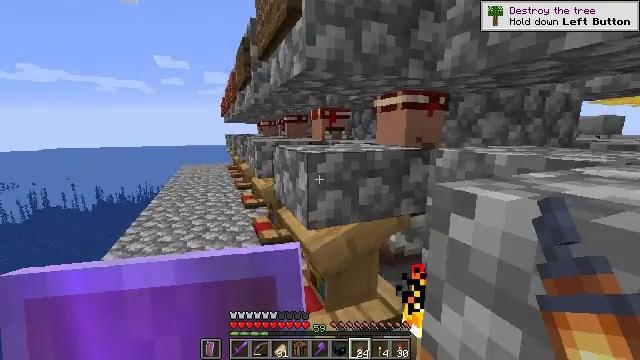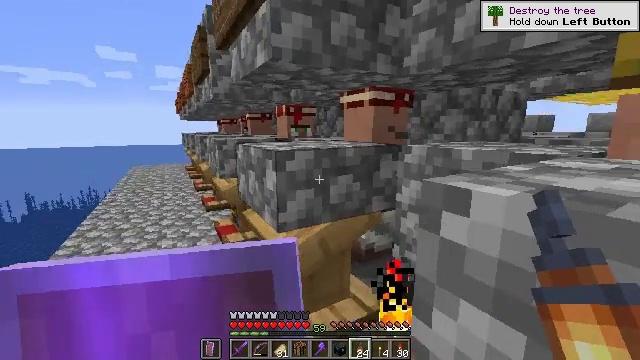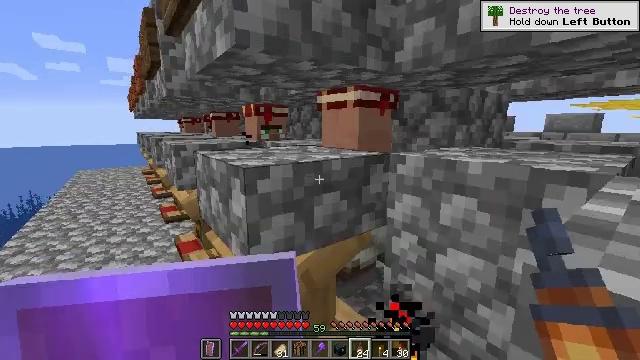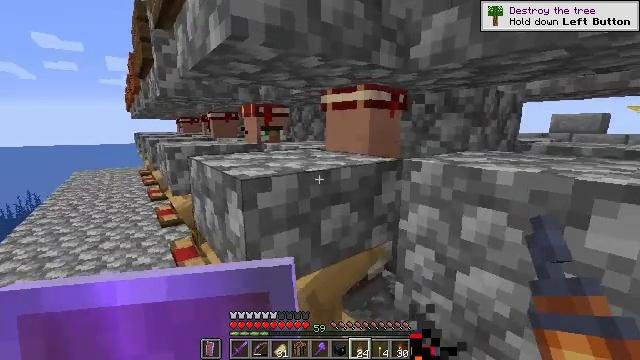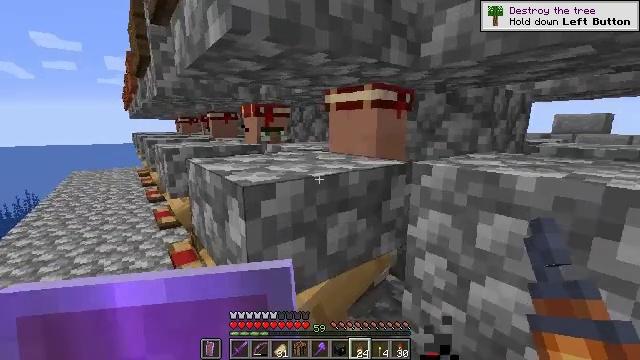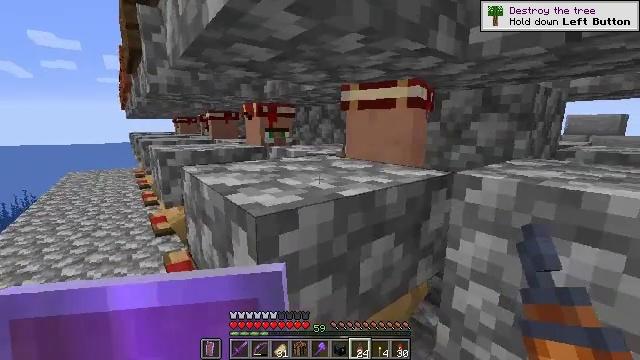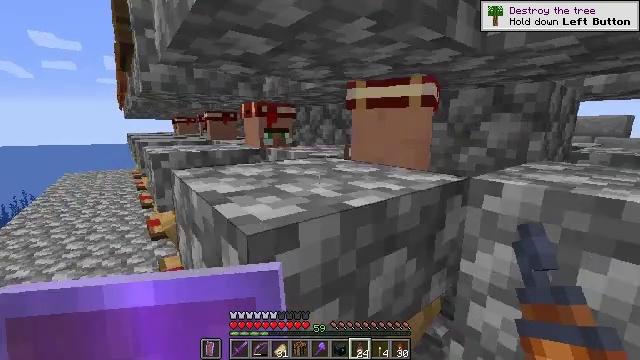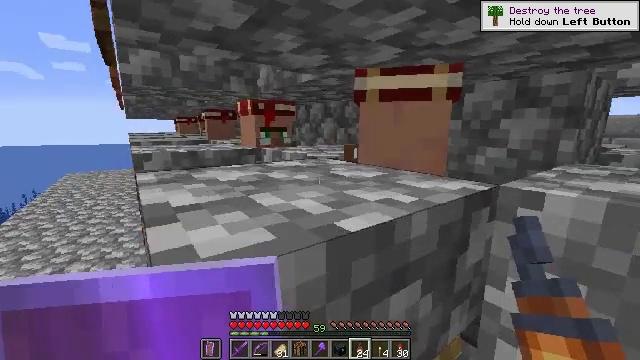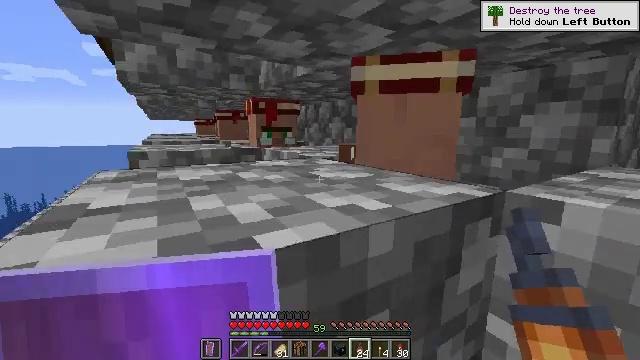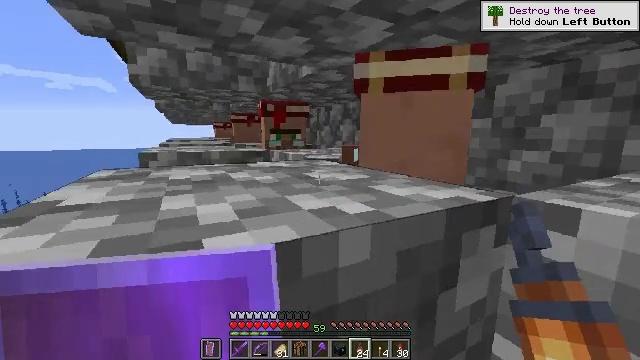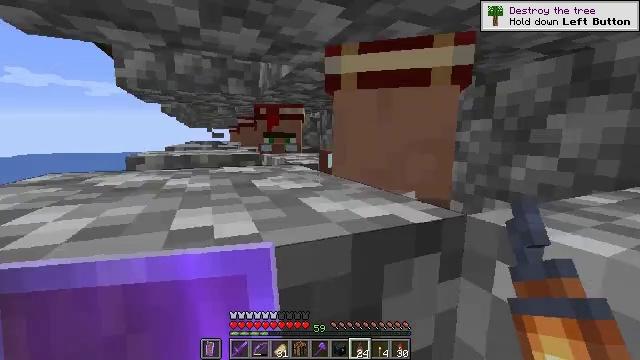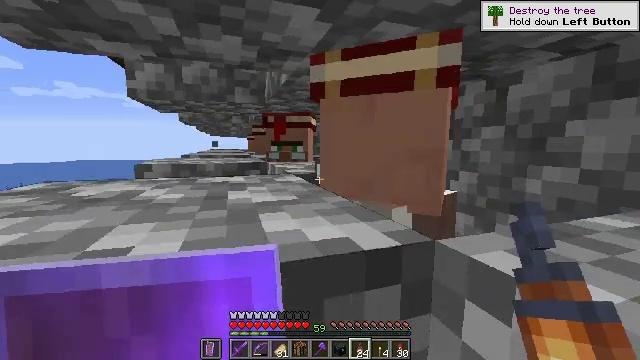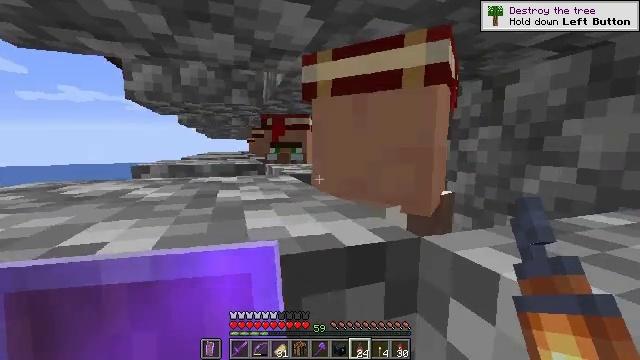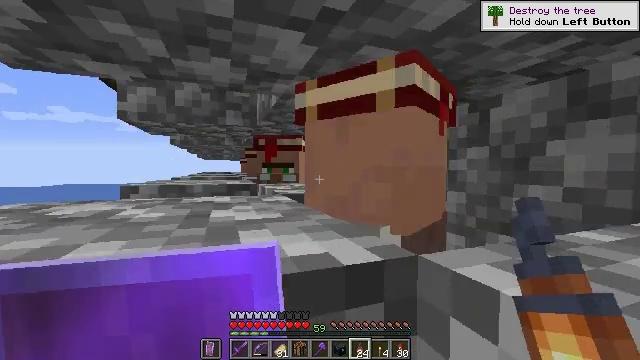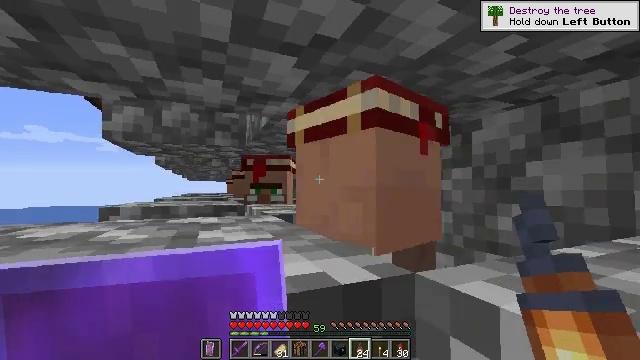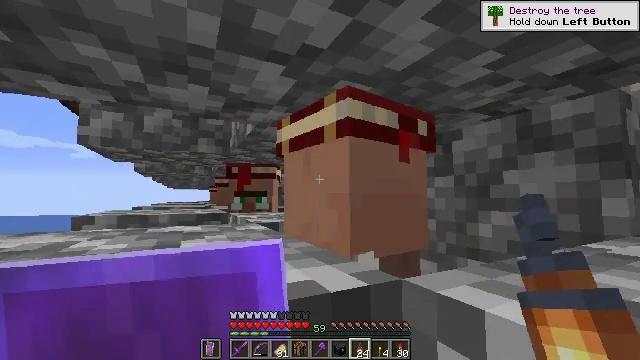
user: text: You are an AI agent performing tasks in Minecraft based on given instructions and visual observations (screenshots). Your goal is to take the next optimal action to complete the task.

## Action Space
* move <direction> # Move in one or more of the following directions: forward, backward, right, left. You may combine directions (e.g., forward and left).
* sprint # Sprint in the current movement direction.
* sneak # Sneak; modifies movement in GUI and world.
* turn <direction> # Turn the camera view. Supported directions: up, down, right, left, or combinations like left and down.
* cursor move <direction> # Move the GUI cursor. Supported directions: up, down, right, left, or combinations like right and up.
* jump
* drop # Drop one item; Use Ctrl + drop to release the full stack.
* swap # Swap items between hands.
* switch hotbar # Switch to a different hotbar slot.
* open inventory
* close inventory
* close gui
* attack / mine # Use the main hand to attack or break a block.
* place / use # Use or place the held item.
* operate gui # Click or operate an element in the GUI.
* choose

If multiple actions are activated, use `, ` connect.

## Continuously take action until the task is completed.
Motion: motion action
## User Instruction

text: Use the crafting table to craft a lantern.
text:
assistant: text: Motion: move forward, turn right
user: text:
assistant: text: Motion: move forward, turn right
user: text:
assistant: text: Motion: move forward
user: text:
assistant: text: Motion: move forward
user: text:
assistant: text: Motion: move forward
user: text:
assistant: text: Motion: move forward
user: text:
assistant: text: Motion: move forward and move right, turn left
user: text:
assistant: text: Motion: move forward and move right, turn left
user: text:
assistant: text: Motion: move forward and move right, turn left
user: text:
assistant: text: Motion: move forward and move right, turn left and up
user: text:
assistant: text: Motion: move forward and move right, turn left and up
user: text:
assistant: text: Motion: move forward and move right
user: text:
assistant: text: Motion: turn right and up
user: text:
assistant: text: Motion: turn right and up
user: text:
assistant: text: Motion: turn right and up
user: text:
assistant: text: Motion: turn right
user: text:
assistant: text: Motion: no_op
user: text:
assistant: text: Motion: no_op
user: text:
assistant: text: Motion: no_op
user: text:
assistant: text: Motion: use / place
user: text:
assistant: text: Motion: use / place
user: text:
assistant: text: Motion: use / place
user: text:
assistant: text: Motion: no_op
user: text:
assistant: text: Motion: no_op
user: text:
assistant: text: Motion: no_op
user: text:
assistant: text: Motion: no_op
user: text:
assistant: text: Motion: no_op
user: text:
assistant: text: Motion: no_op
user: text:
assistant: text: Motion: no_op
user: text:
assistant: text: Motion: no_op